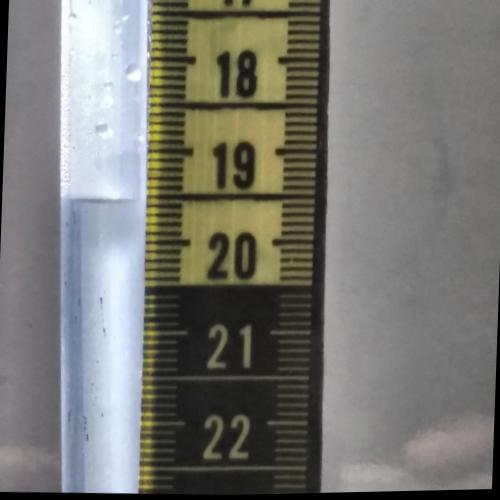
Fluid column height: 19.5 cm